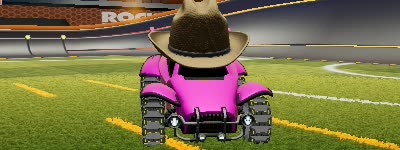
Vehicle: octane